Question: Usually my crash reports are straightforward and always lead to the right line number after symbolication. This one is weird though. It says the line that caused the crash was main.m, line 13, which is the line that writes '@autoreleasepool'.
Does this mean this crash happened as the app was starting up, or is it just because everything that happens in the app runs in that loop?
Also, does anyone have any idea what this crash points to? Something to do with a keyboard, and probably an international keyboard of some sort (since those are the ones I haven't really tested. Everything seems to be ok with US keyboard)

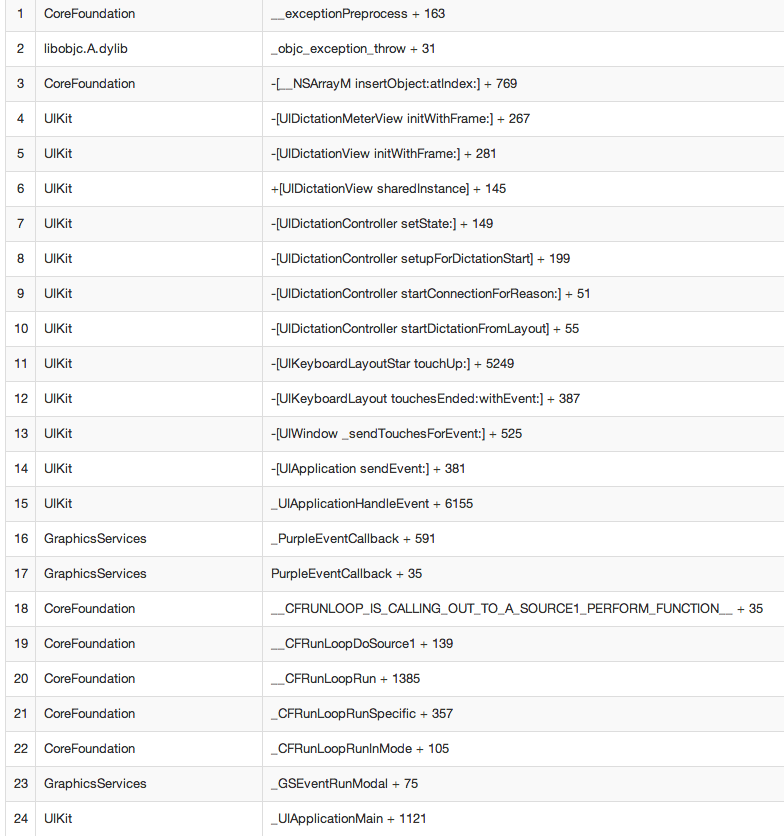
Answer: > Does this mean this crash happened as the app was starting up, or is it just because everything that happens in the app runs in that loop?
The former, generally. As we can see from the stack trace, a mutable array has thrown an exception upon inserting an object ('- [__NSArrayM insertObject:atIndex:]'), presumably because one attempted to insert an object at an invalid index (i. e. an index that was out of the bounds of the array).